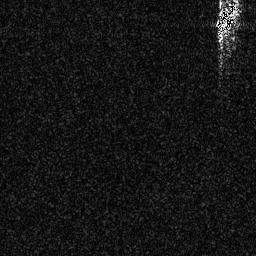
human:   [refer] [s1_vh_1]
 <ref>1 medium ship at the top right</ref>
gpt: <box>[[83, 1, 93, 16, 0]]</box>